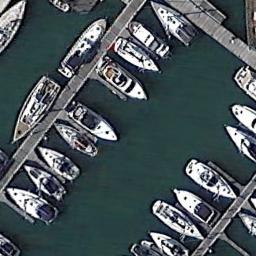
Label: harbor